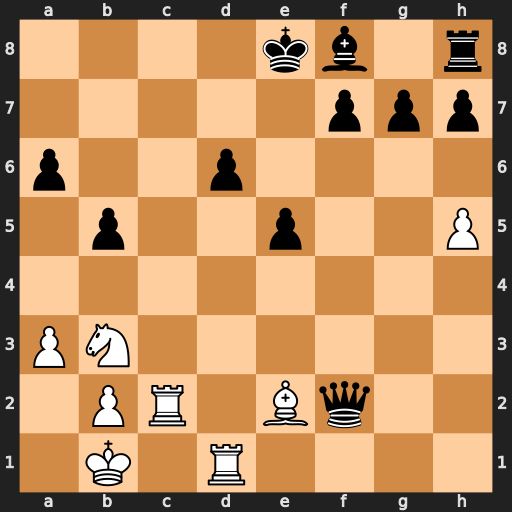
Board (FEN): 4kb1r/5ppp/p2p4/1p2p2P/8/PN6/1PR1Bq2/1K1R4
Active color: w
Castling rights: k
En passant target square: -
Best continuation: Bxb5+ axb5 Rxf2